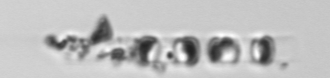
Label: Skeletonema